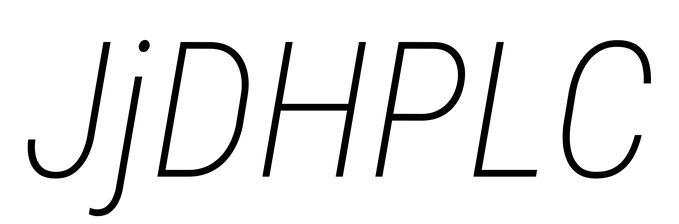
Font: Roboto-Italic_Condensed_ExtraLight_Italic